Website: home-depot
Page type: payment
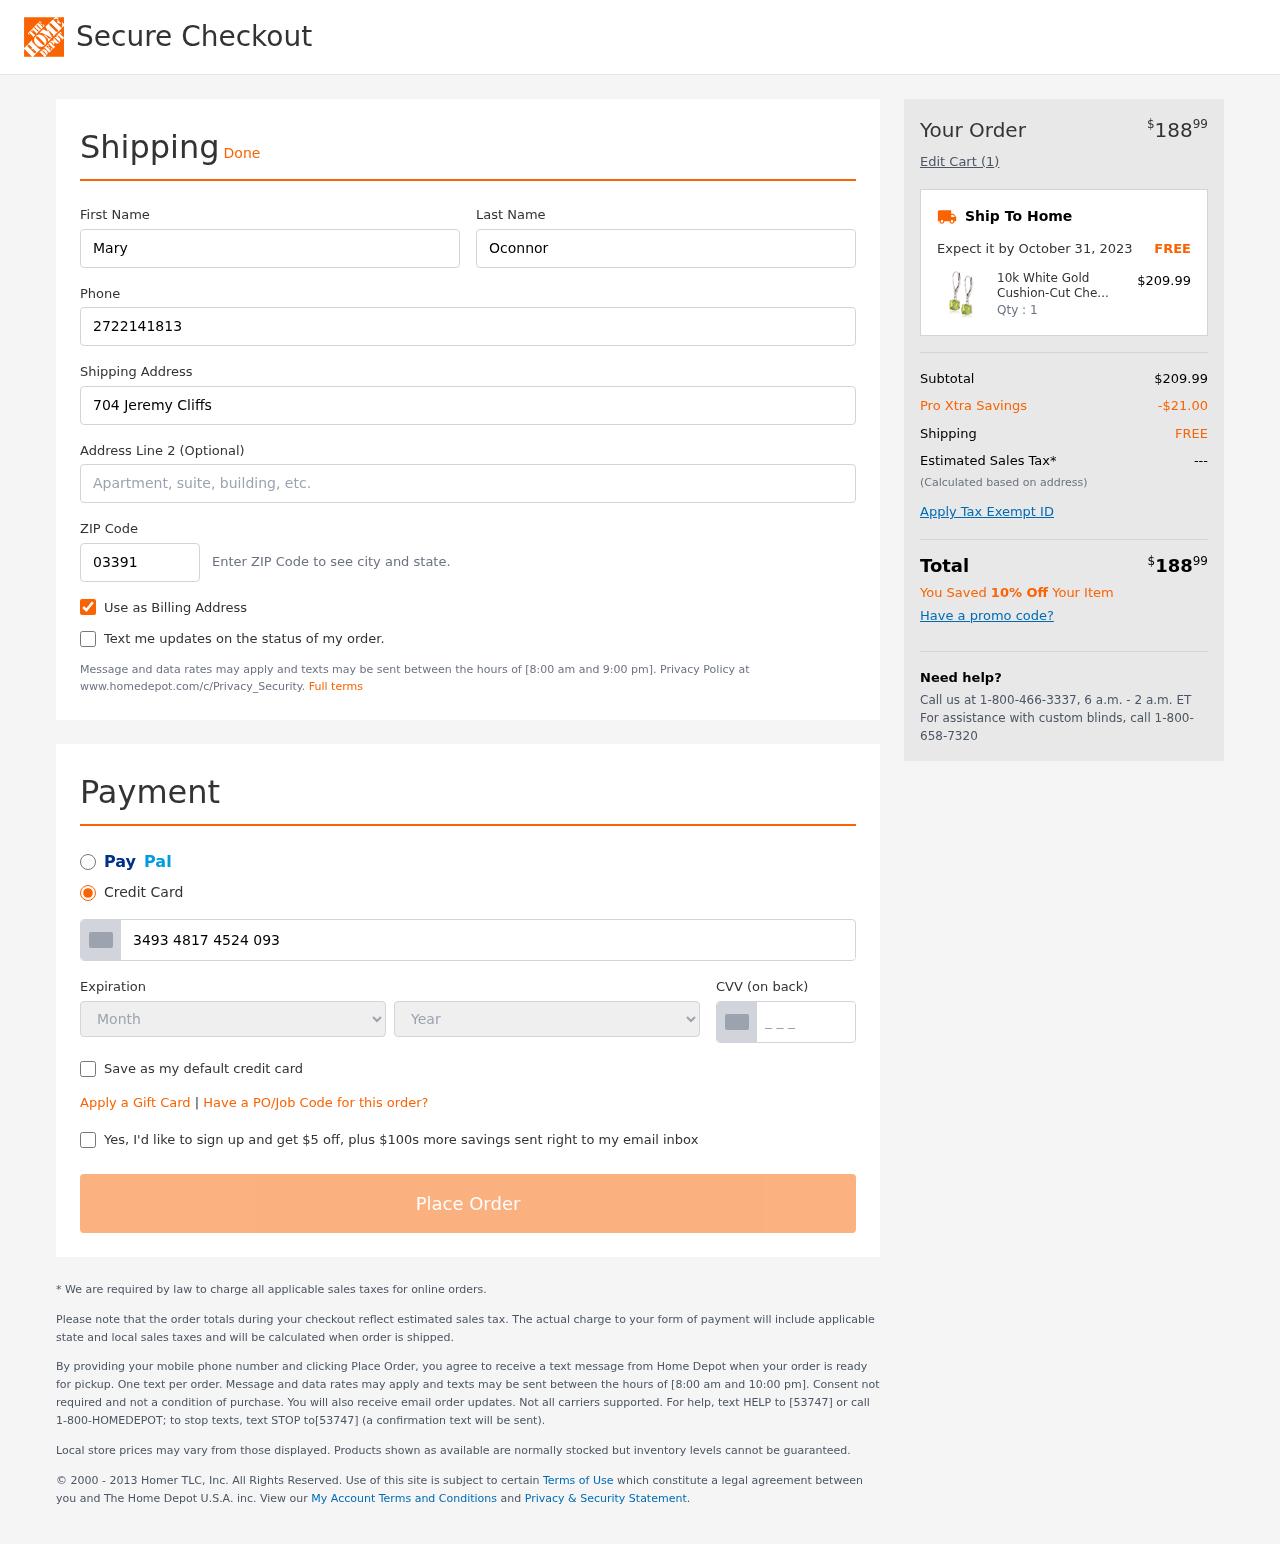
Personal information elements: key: PII_CARD_CVV
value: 4331
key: PII_CARD_EXPIRY_MONTH
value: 01
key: PII_CARD_EXPIRY_YEAR
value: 29
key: PII_CARD_NUMBER
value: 3493 4817 4524 093
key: PII_FIRSTNAME
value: Mary
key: PII_LASTNAME
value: Oconnor
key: PII_PHONE
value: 2722141813
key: PII_POSTCODE
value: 03391
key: PII_STREET
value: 704 Jeremy Cliffs
Product elements: key: PRODUCT1_NAME
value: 10k White Gold Cushion-Cut Checkerboard Peridot Leverback Earrings (6mm)
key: PRODUCT1_PRICE
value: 209.99
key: PRODUCT1_QUANTITY
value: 1
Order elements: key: ORDER_TOTAL
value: $18899
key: ORDER_NUM_ITEMS
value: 1
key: ORDER_DELIVERY_DATE
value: October 31, 2023
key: ORDER_SUBTOTAL
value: $209.99
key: ORDER_DISCOUNT
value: -$21.00
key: ORDER_SHIPPING_COST
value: FREE